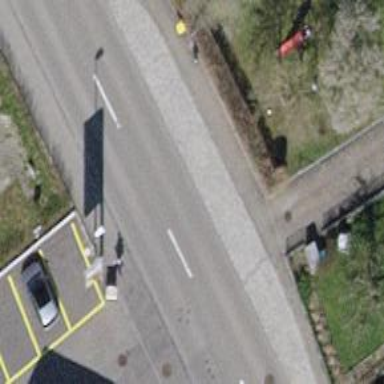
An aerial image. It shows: Bus stop equipped with public transport stop position.